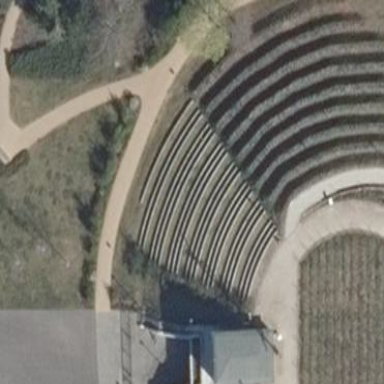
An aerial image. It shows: Bleachers on leisure land.